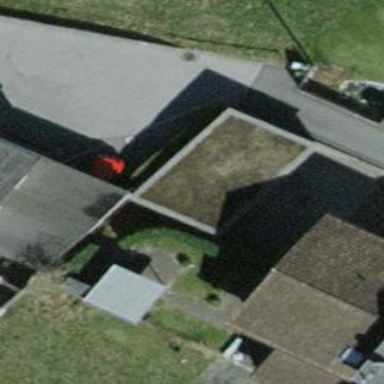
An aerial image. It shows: Garage.